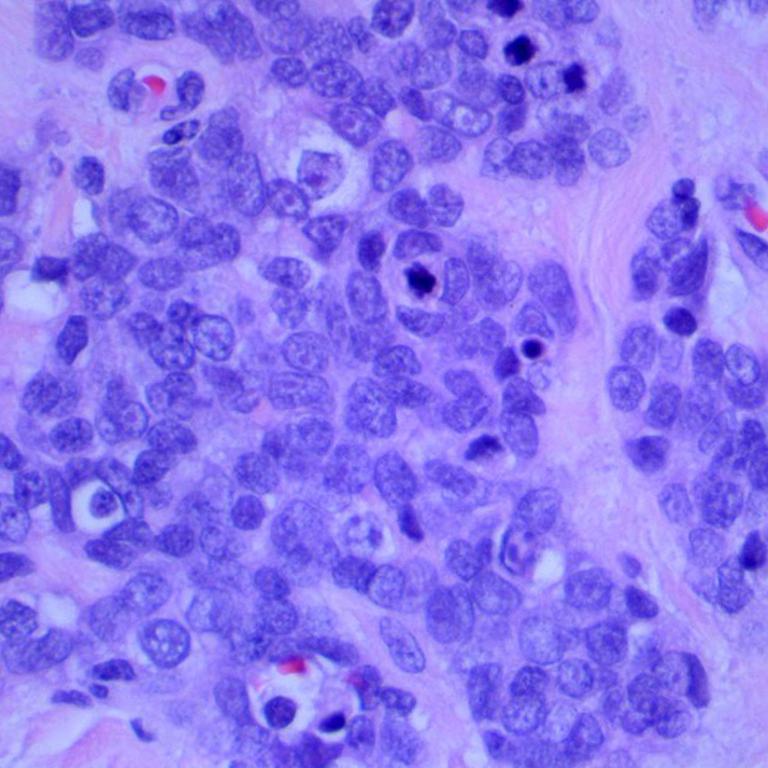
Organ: lung
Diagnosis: squamous carcinomas